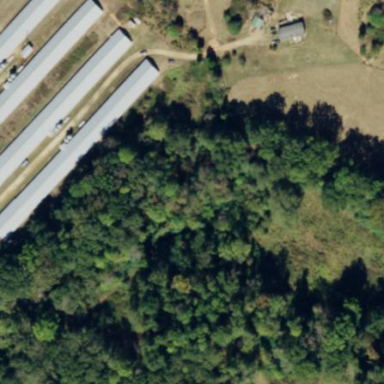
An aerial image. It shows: Farm auxiliary building.